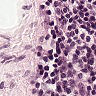
Metastatic tissue present: no